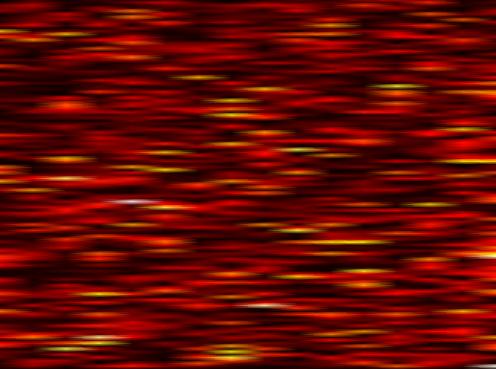
Label: OFDM